Question: I am sorry if this question is frequently asked, simple to answer or not defined enough. I'll provide as many details as I can.
Anyway
You've probably heard of the app called Giphy. It's an app via which you can send GIF images to others. When you download the app, you also have an integrated keyboard which you can use instead of the standard keyboard you get with your phone
I just recently started learning flutter and I wanted to try and make a keyboard of my own. Is there a way to do that in flutter? If so, how do I do it?
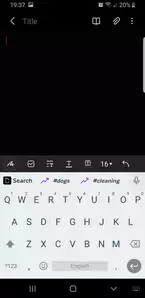
Answer: You cannot create Keyboard input editor app in flutter, because it is very specific to native application. So try to create it natively for both Android and iOS.
Check below links, might help you:
For Android:
- <URL>
For iOS:
- <URL>